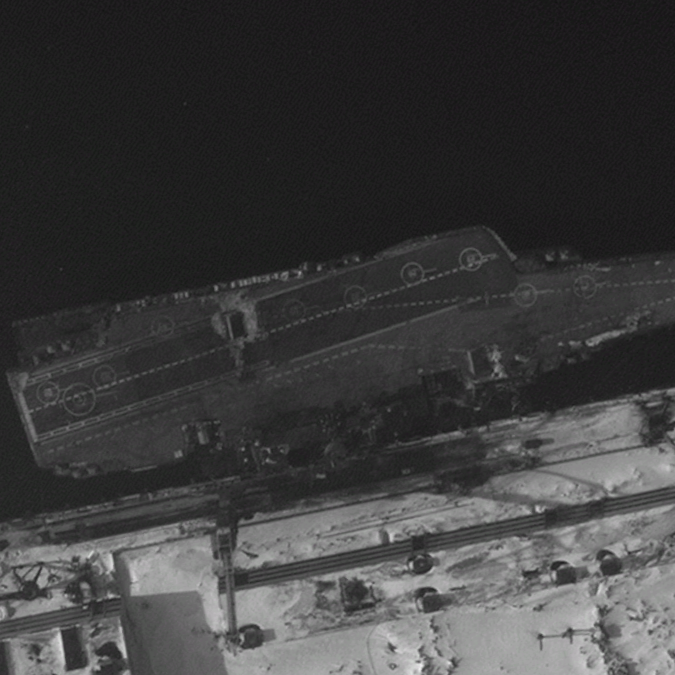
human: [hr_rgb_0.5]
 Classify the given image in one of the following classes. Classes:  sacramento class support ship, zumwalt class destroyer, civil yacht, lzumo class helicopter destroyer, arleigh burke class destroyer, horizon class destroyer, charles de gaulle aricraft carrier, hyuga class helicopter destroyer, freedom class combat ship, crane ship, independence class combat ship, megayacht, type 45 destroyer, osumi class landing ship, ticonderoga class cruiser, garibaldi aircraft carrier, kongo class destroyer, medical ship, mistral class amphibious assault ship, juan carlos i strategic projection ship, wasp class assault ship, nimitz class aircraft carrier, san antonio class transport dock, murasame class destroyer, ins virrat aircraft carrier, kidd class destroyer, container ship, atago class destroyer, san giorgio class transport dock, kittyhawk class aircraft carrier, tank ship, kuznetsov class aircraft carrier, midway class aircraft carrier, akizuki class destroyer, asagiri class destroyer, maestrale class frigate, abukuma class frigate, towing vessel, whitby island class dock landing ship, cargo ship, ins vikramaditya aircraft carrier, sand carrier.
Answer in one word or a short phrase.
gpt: Kuznetsov class aircraft carrier